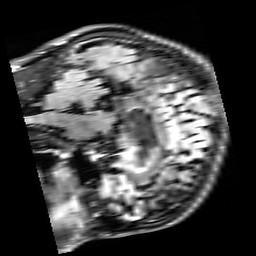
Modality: FLAIR
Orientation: sagittal
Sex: male
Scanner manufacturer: siemens
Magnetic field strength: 3 T
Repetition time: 10 s
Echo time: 0.09 s